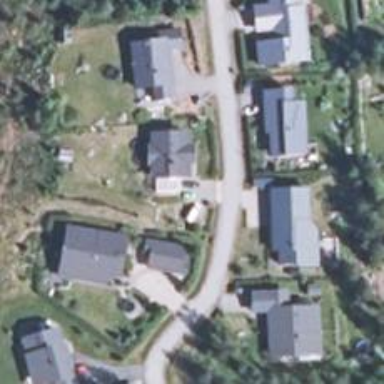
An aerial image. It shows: Living street.